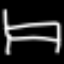
Label: bed